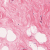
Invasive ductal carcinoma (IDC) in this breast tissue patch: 0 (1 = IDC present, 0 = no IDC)